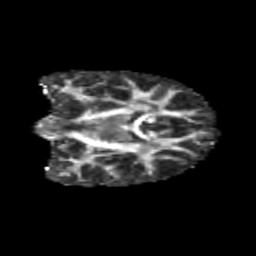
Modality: FA
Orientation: coronal
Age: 11
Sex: female
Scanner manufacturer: siemens
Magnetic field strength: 3 T
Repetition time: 3.8 s
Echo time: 0.07 s